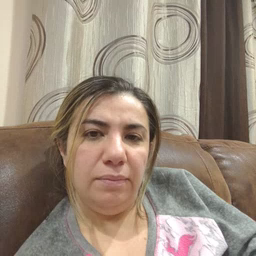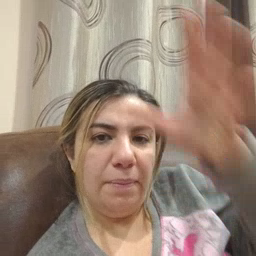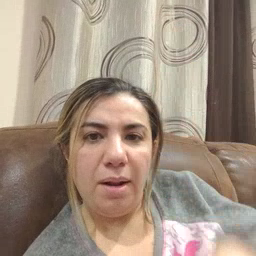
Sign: man